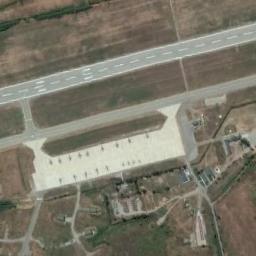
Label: airport